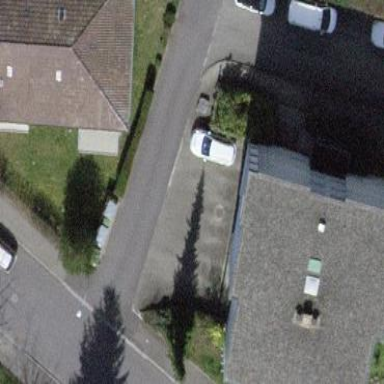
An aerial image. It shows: Residential building.